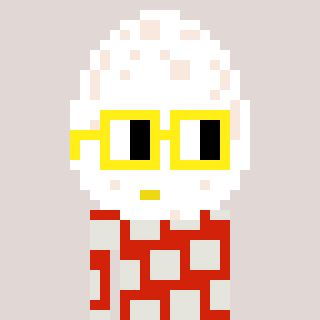
a pixel art character with square yellow glasses, a egg-shaped head and a red-colored body on a warm background